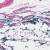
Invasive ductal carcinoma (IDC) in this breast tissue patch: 0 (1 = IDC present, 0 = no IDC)